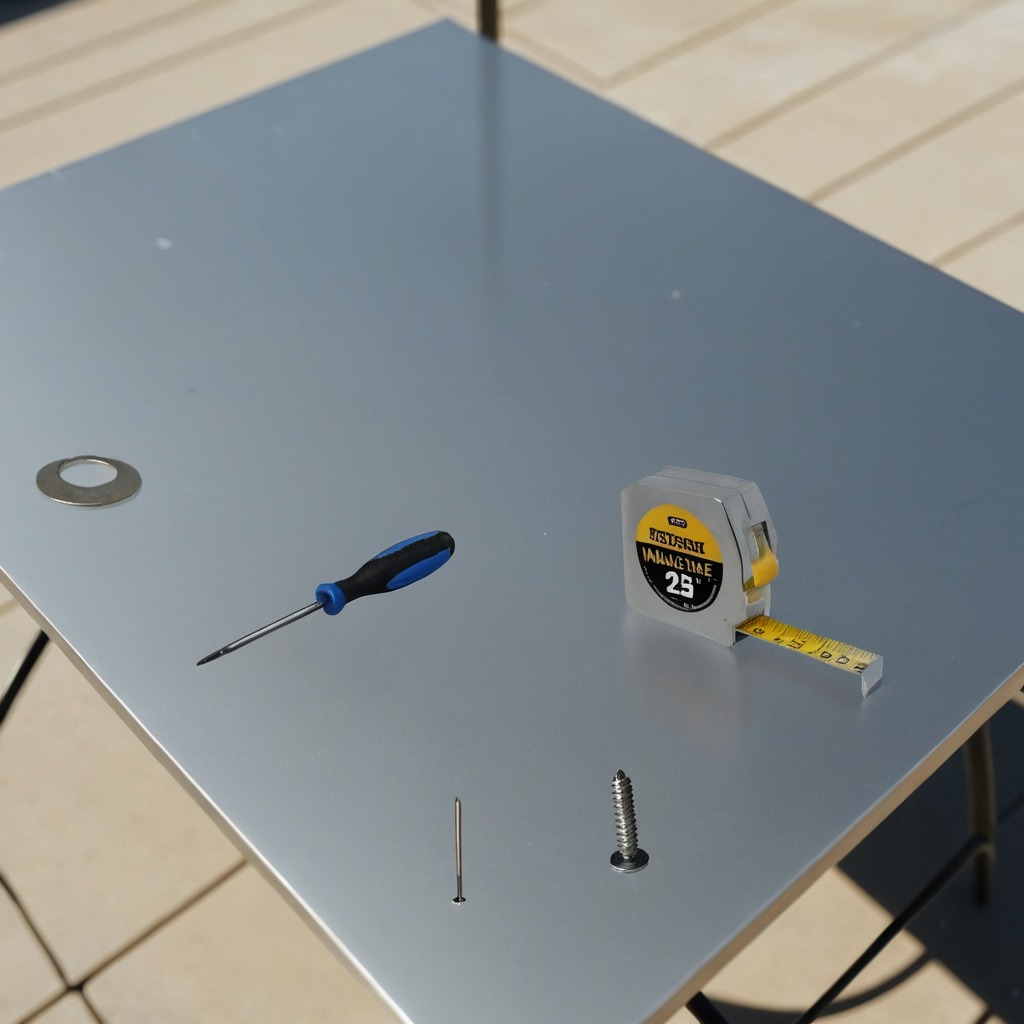
A flat metal washer, a measuring tape, a metal machine screw, an iron nail, and a screwdriver are lying on a clean utility table in a temporary outdoor tool station afternoon light present textured surface.